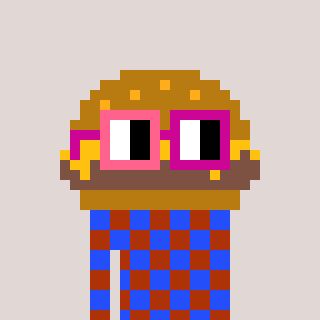
a pixel art character with square pink and red glasses, a burger-shaped head and a hotbrown-colored body on a warm background